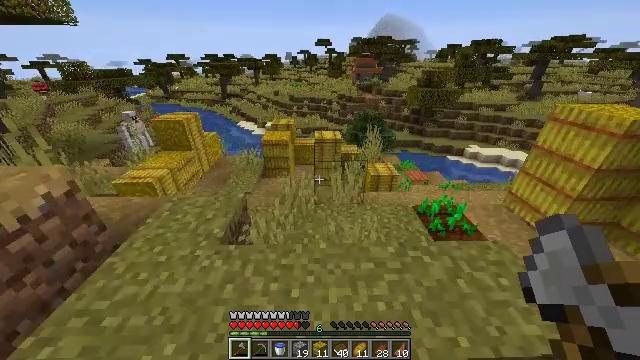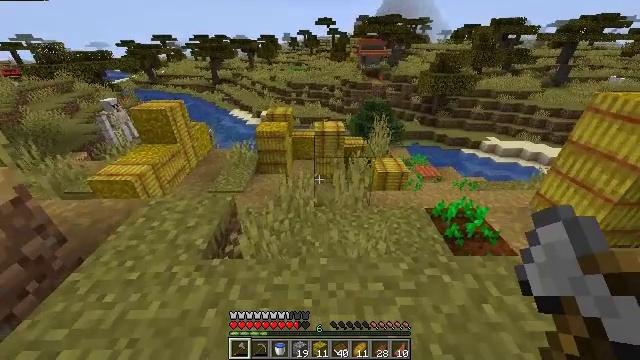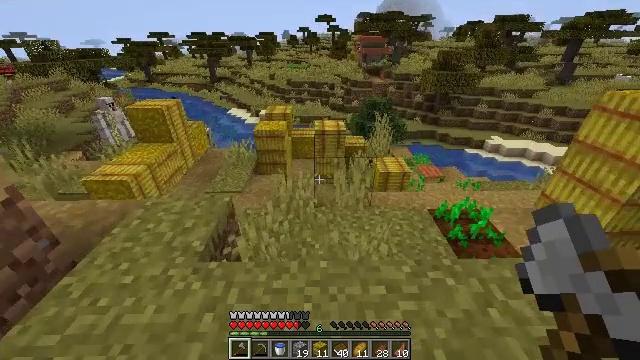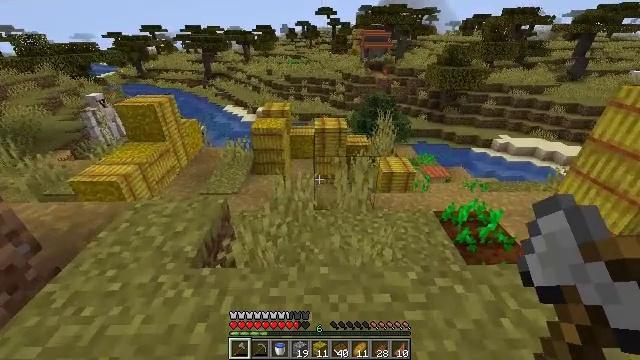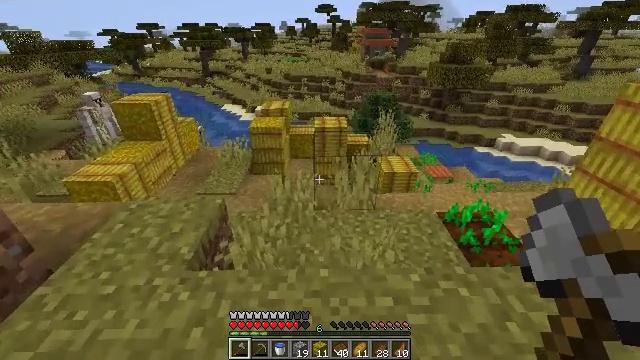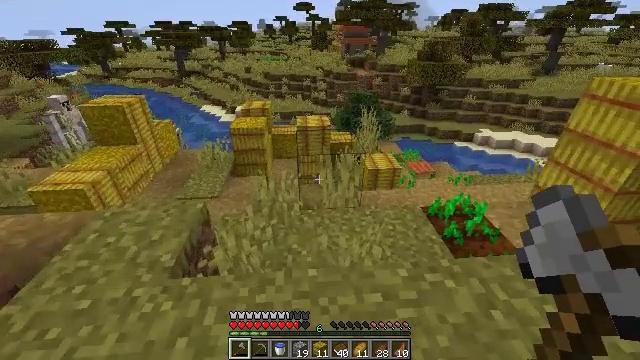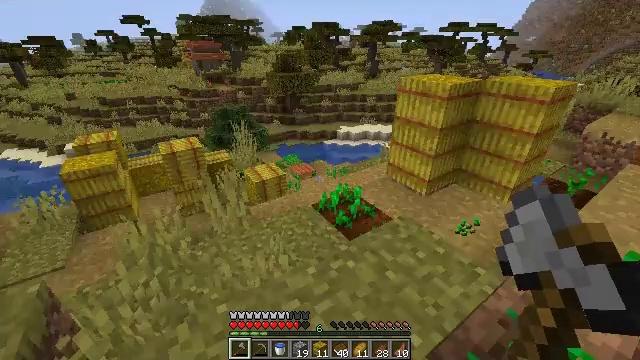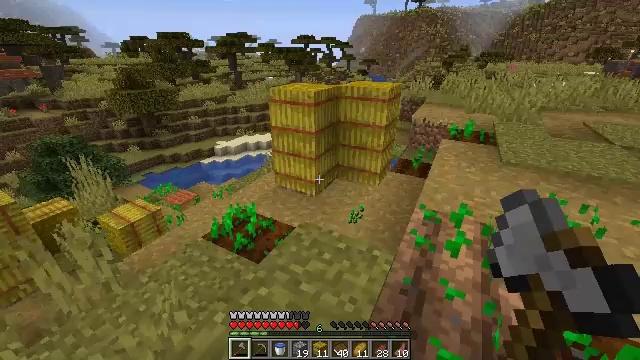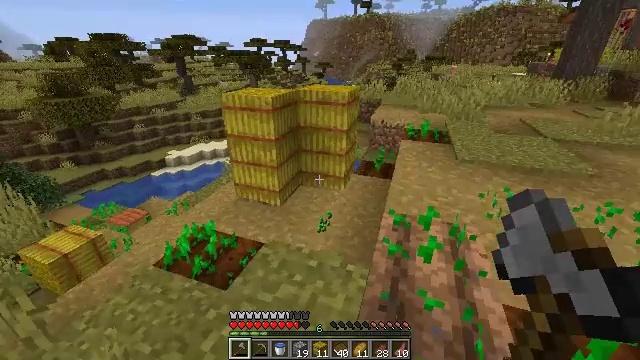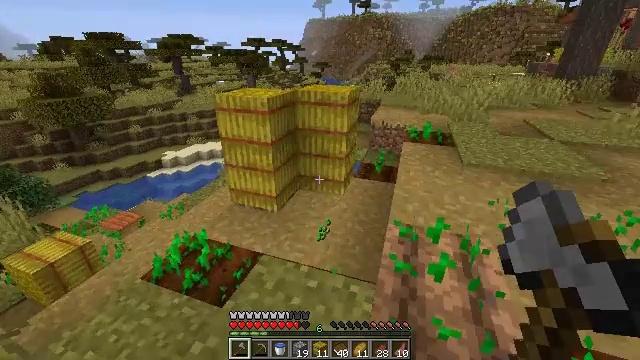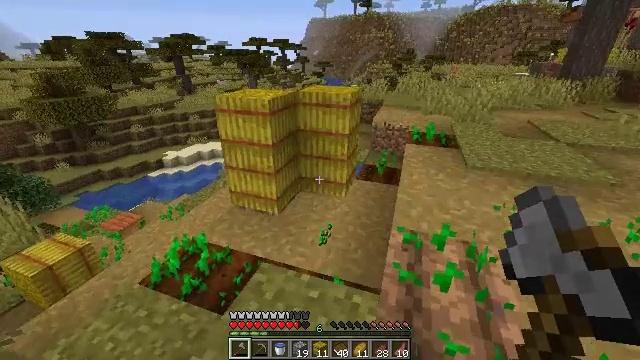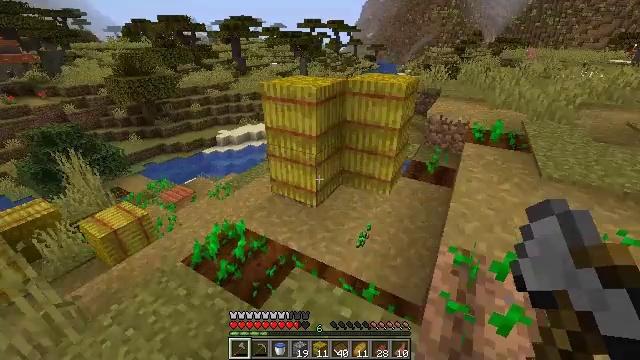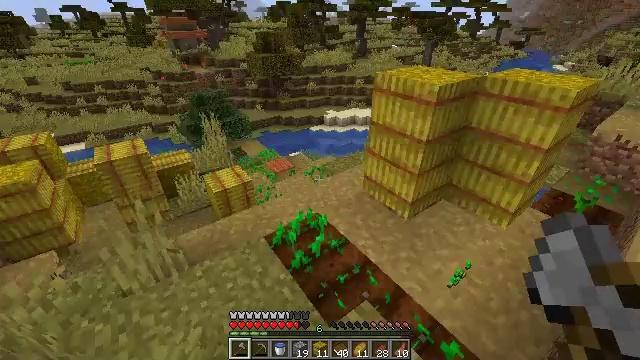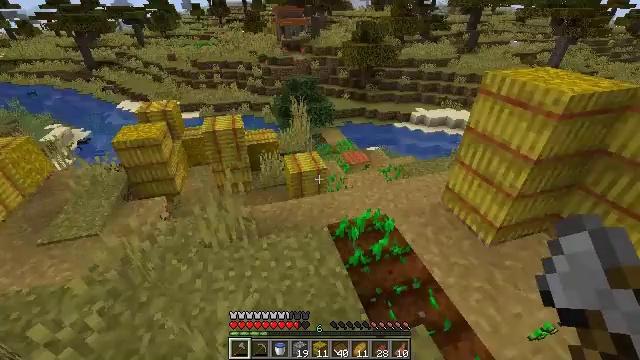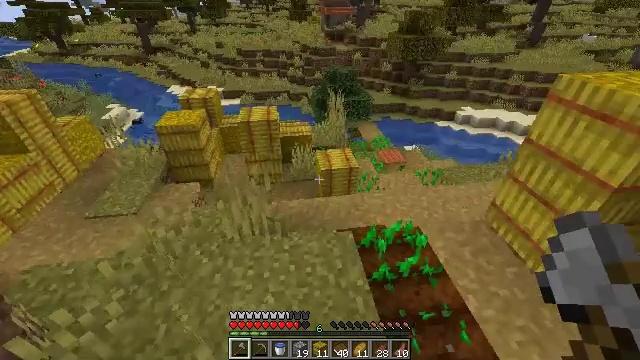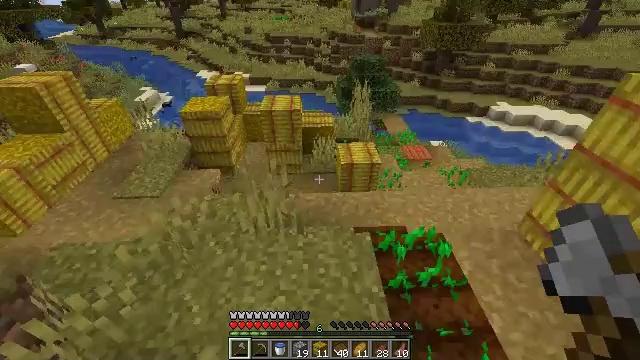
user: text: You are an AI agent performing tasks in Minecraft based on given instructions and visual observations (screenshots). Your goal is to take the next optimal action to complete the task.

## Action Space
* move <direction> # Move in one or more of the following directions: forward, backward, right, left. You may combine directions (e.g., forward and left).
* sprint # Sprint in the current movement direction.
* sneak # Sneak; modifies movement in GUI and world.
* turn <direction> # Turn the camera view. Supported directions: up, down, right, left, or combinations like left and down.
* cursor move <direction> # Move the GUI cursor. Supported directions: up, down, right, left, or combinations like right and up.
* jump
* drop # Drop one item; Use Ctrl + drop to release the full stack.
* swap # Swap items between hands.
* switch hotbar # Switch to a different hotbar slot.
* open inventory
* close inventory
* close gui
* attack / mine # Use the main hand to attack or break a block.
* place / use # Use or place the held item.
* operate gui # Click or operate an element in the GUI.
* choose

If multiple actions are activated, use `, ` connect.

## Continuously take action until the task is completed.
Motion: motion action
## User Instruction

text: Mine the acacia fence.
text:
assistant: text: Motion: turn down
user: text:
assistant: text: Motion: no_op
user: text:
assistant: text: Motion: no_op
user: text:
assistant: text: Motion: no_op
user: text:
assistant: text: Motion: turn right
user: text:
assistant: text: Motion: move forward, turn right and up
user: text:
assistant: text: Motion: move forward, turn right and up
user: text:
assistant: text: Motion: move forward, turn right
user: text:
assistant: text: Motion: move forward
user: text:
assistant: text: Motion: move forward
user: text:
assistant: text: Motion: move forward, turn left and down
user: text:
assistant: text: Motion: move forward, turn left and down
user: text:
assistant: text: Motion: move forward, turn left and down
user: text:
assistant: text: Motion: move forward, turn left and down
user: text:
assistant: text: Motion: move forward, turn left and down
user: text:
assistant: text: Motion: move forward, turn left
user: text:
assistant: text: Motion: move forward, turn left and up
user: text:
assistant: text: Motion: turn left and up
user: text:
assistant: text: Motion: turn left and up
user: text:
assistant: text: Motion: turn left and up
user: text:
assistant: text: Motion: no_op
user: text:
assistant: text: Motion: no_op
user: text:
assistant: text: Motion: no_op
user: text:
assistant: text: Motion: no_op
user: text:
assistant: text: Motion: no_op
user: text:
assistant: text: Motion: no_op
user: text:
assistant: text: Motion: no_op
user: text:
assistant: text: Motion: no_op
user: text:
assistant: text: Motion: no_op
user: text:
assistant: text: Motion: move left